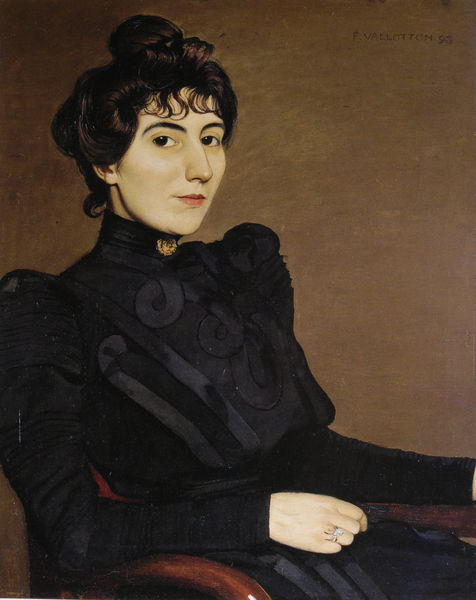
Titel: Bildnis der Schauspielerin Marthe Mellot
Künstler: Félix Vallotton
Standort: Zürich.
Institution: Kunsthaus
Schlagwörter: blau, dunkel, gemälde, hand, haut, kopf, schatten, weiß, sitzen, braun, finger, frankreich, frau, frisur, haar, hell, hintergrund, holz, kleid, licht, mund, nase, ohr, profil, raum, schmuck, schwarz, stirn, stuhl, zimmer, blick, dame, gürtel, rot, beige, muster, ornament, rock, jung, wand, arm, arme, augen, falten, gesicht, kleidung, kragen, samt, trauer, ärmel, bildnis, blicken, hals, hände, portrait, porträt, schauen, signatur, spiegelung, schlank, auge, figur, fransen, gewand, gold, haare, reich, sessel, sitzend, stickerei, schleifen, augenbrauen, brosche, brünett, direkter blick, kinn, knopf, kontrast, lippe, lippen, locke, locken, löckchen, ohren, puffärmel, schultern, seide, pony, lächeln, taille, dutt, seitlich, vallotton, armlehne, liegen, lehne, datierung, kette, felix vallotton, rind, ausdruck, bordüre, weiblich, witwe, zopf, realistisch, ernst, brauen, glanz, valotton, stuhllehne, gestreift, streifen, hochsteckfrisur, edel, rüschen, teint, augenbraue, aufstützen, ring, geschminkt, halskette, raffung, französin, eng, fingerring, lehnstuhl, medaillon, schlicht, blanc, lockig, noir, scharz, selbstbildnis, proträt, stehkragen, sitzfigur, schielen, strähne, braue, musterung, halbprofil, bleich, fröhlich, reflex, schnecken, femme, bänder, cheveux, pluderärmel, wittwe, robe, strähnen, bräunlich, fille, prfil, haardutt, triste, stuhle, schulterpolster, muste, chignon, aufnäher, stirnfransen, portrat, seiltich, aufliegen, schliefe, image, chochsteckfrisur, #kragen, ohrlöcher, stuhl lehne sessel, séance